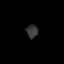
Tissue: prostate
Cell type: T cells
Senescence score: 0.2919
Nuclear area (px): 150
Mean DAPI intensity: 54.047